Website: home-depot
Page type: customer-info-address
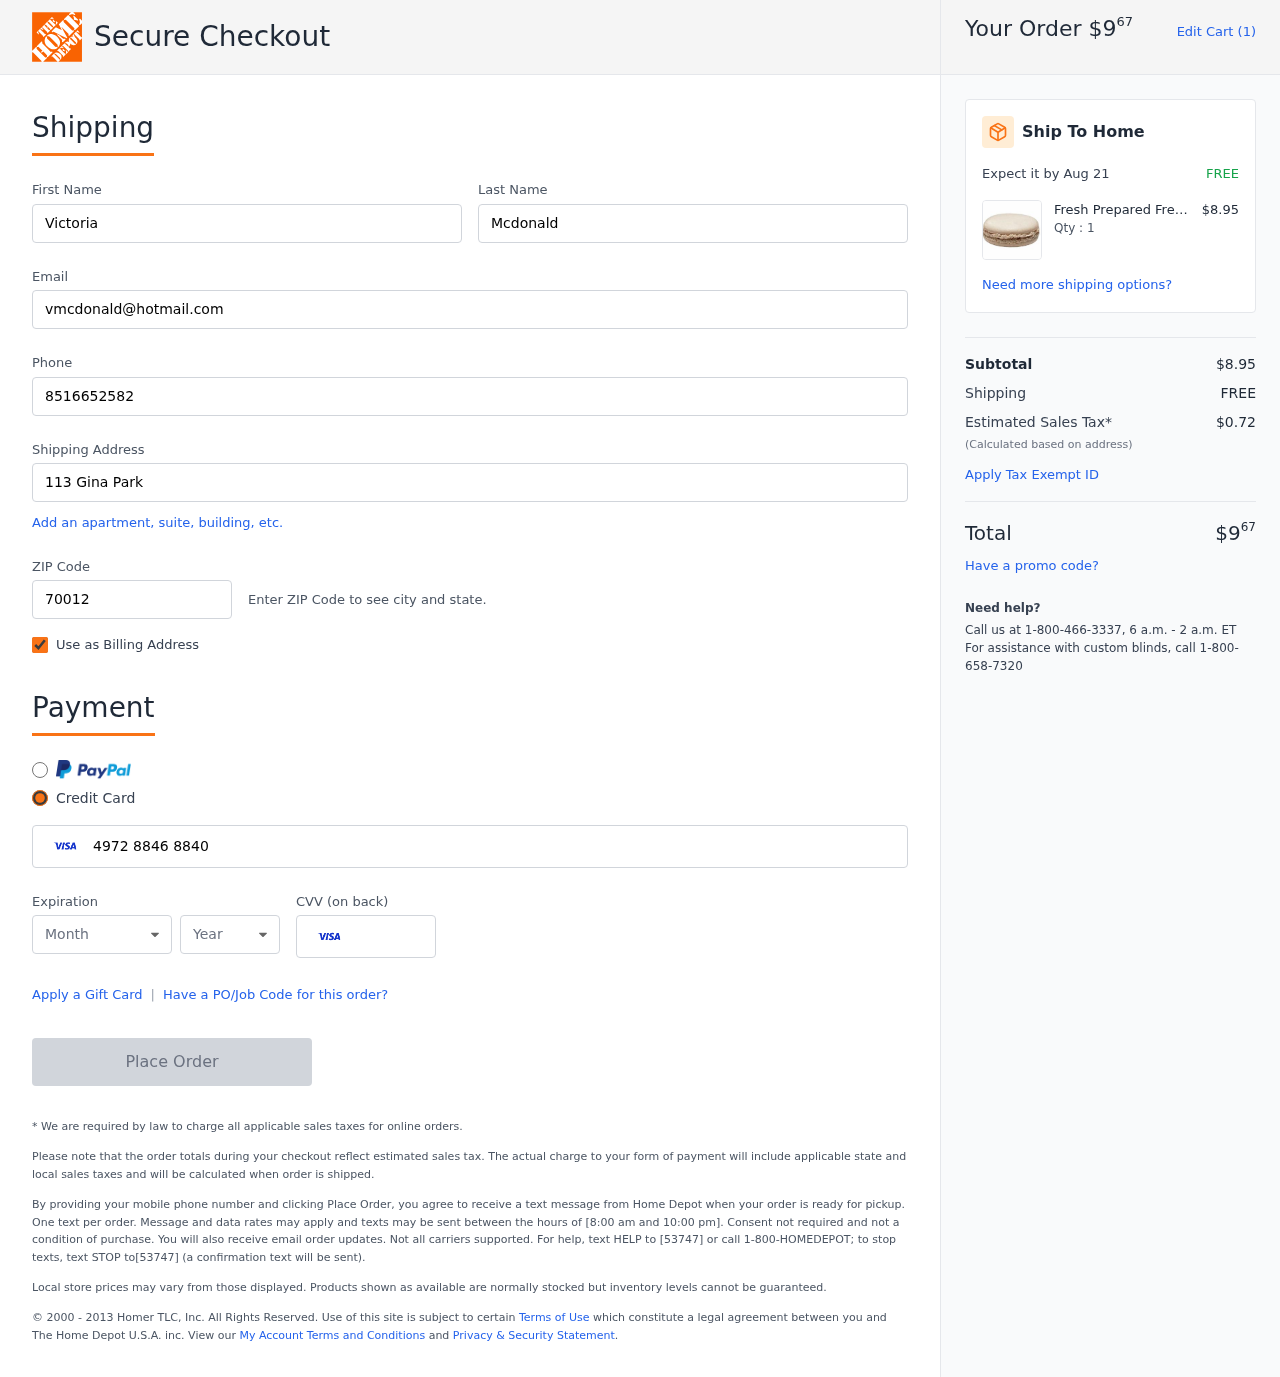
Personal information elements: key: PII_CARD_CVV
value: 730
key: PII_CARD_EXPIRY_MONTH
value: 12
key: PII_CARD_EXPIRY_YEAR
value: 26
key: PII_CARD_NUMBER
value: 4972 8846 8840 8973
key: PII_EMAIL
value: vmcdonald@hotmail.com
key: PII_FIRSTNAME
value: Victoria
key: PII_LASTNAME
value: Mcdonald
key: PII_PHONE
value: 8516652582
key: PII_POSTCODE
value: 70012
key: PII_STREET
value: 113 Gina Park
Product elements: key: PRODUCT1_BRAND
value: Fresh Prepared
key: PRODUCT1_NAME
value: Fresh Prepared, Macaron, Salted Caramel, 1.9 Oz (3 count)
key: PRODUCT1_PRICE
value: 8.95
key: PRODUCT1_QUANTITY
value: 1
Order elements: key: ORDER_TOTAL
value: $967
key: ORDER_NUM_ITEMS
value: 1
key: ORDER_DELIVERY_DATE
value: Aug 21
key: ORDER_SUBTOTAL
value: $8.95
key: ORDER_SHIPPING_COST
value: FREE
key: ORDER_TAX
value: $0.72